Question: Mr Wizard's answer gives pixel-perfect results, but it is Windows-only and destroys the clipboard contents. My answer should work on any platform, but it's less precise: e.g. it omits In/Out labels. It does allow setting the rasterization width though.
---
This problem came up when I was <URL>.
I would like to create a palette button that will upload the current notebook selection as an image. Before uploading, I would like to show a preview of the image, to reduce the chance of something going awry before contacting the server.
This is what I have so far (includes only the preview code, not the uploader):
'''
button = Button[
"Preview",
Module[
{expr = NotebookRead@InputNotebook[]},
If[expr =!= {},
With[{img = Rasterize[expr]},
MessageDialog[
Column[{"Would you like to perform the action?", img}],
{"Do it!" :> doIt, "Cancel" :> Null}
]
]
]
]
]
'''
'With''Module''img''doIt''doIt'
This button works (more or less). You can try it by creating a graphic in the same notebook (e.g. 'Graphics[Circle[]]'), selecting it using a single click, then clicking the Preview button.
However, if I put it in a palette using 'CreatePalette[button]', then the rasterization will happen for the window-width of the palette, and I get something like this:

For an additional improvement, it would be nice to be able to size the message window so it fits the preview image (and still shows the button: the button disappears with 'WindowSize -> All').
---
## Answers
'''
button = Button[
"Preview", (FrontEndExecute[
FrontEndToken[FrontEnd'SelectedNotebook[], "CopySpecial", "MGF"]];
MessageDialog[
First@Cases[NotebookGet@ClipboardNotebook[],
RasterBox[data_, ___] :>
Image[data, "Byte", ColorSpace -> "RGB", Magnification -> 1],
Infinity]])]
CreatePalette[button]
'''
It (probably) only works on Windows, and it destroys the clipboard contents.
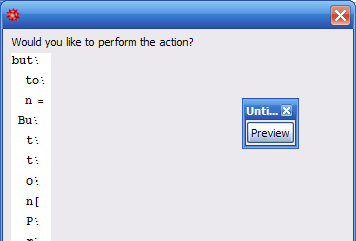
Answer: I managed to do this by copying the selection to a new notebook, rasterizing the full notebook, then closing it.
'''
CreatePalette@Button["Preview",
Module[{target},
target =
CreateDocument[{}, WindowSelected -> False, Visible -> False];
NotebookWrite[target, NotebookRead[SelectedNotebook[]]];
CreateDialog[{Rasterize[target], DefaultButton[]}];
NotebookClose[target]
]
]
'''
The 'WindowSize -> 500' option can be added to 'CreateDocument' to set the rasterization width to 500 pixels.
---
Note some disadvantages (advantages in some cases) of this method compared to copying as bitmap:
- - -
If there's a need, some of these can be remedied by explicitly transferring some notebook options from the 'SelectedNotebook' to the newly created one.